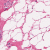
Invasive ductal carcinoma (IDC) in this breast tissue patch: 0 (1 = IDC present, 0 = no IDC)